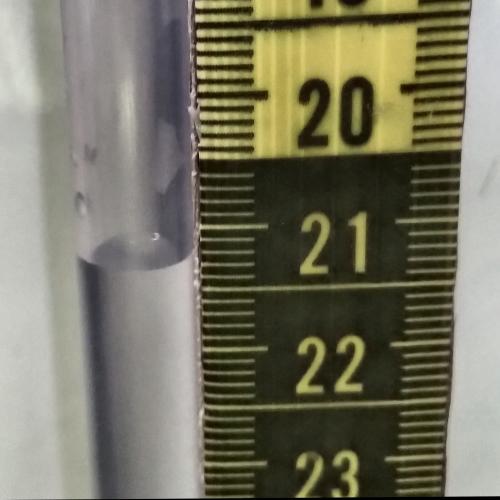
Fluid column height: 21.3 cm